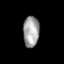
Tissue: prostate
Cell type: T cells
Senescence score: 0.6855
Nuclear area (px): 486
Mean DAPI intensity: 162.123